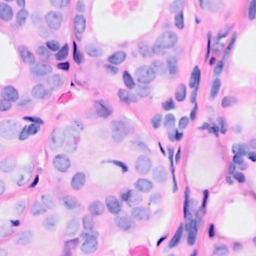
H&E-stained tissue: Breast